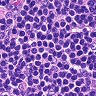
Metastatic tissue present: no